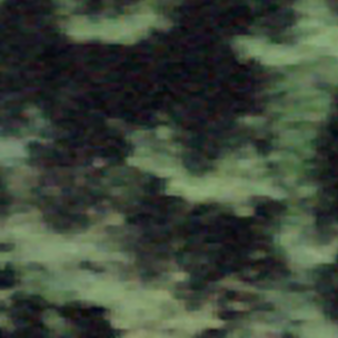
Label: other